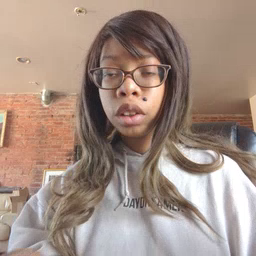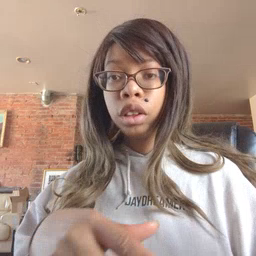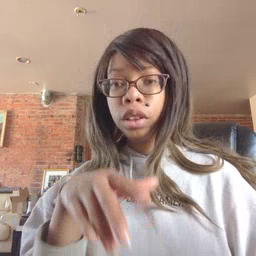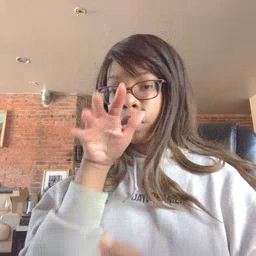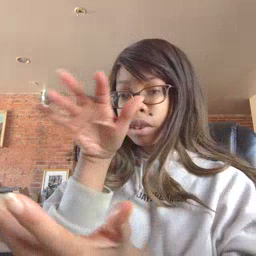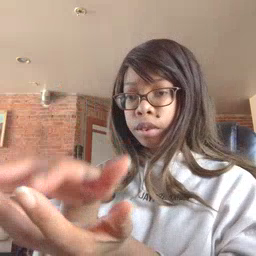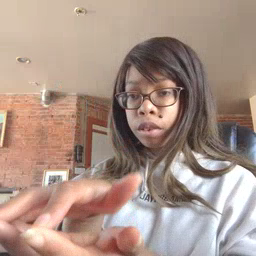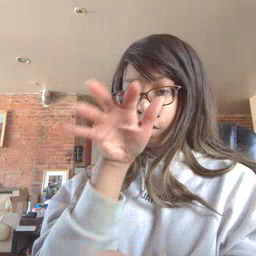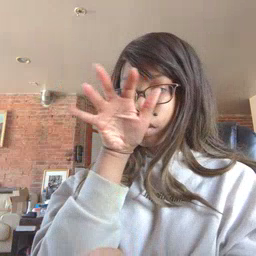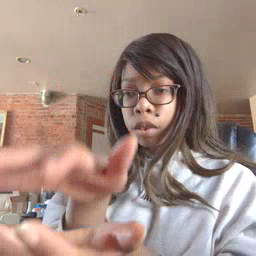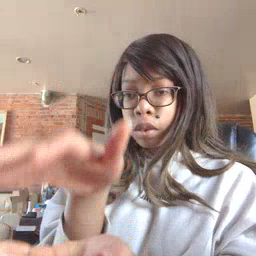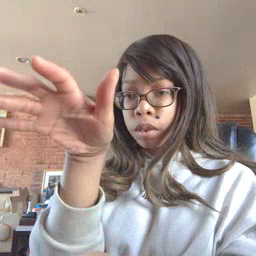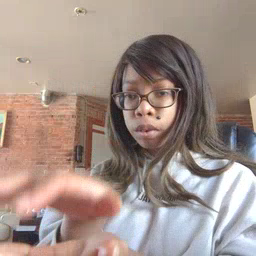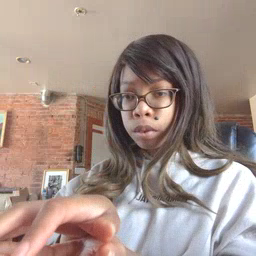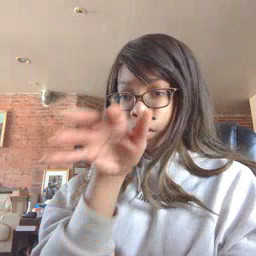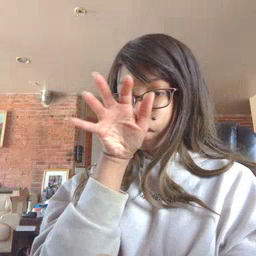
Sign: alligator